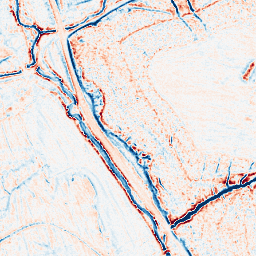
Category: edge_preserving
Decomposition family: anisotropic_diffusion
Decomposition parameters: iterations: 10
kappa: 50
gamma: 0.15
Upsampling method: linear_exact
Upsampling parameters: scale: 8
Upsampling scale: 8